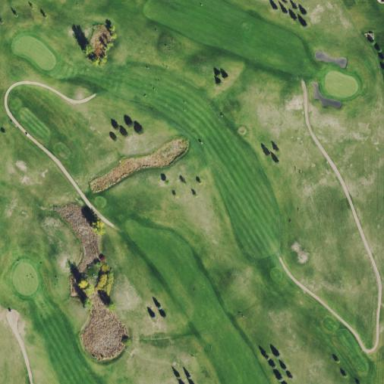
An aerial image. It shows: Area of rough grass used for golf.